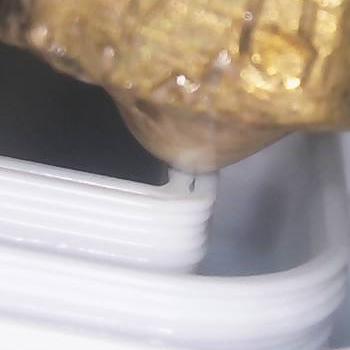
Flow rate: 84%